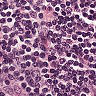
Metastatic tissue present: no